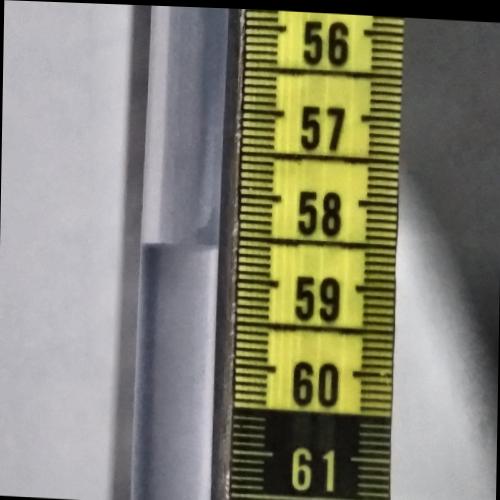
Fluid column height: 58.6 cm